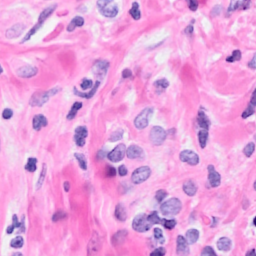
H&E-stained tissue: Breast